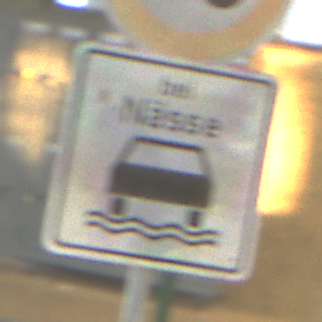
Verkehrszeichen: BeiNaesse
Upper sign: Geschwindigkeit50
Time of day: MorningAfternoon
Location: Roofed (Special)
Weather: NotSpecified
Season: NotSpecified
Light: Artificial